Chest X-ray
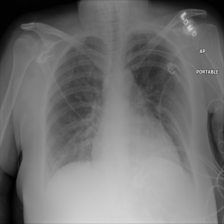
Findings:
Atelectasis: negative
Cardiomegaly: negative
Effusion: negative
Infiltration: negative
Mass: negative
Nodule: negative
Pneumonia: negative
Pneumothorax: negative
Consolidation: negative
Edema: negative
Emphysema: negative
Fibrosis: negative
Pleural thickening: negative
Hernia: negative